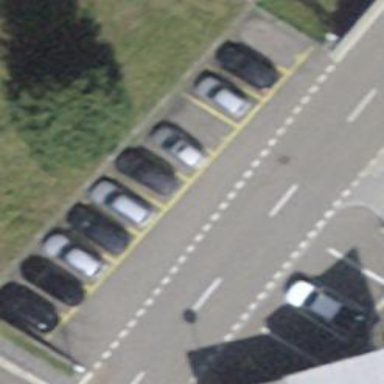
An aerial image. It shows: Parking area with surface.